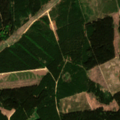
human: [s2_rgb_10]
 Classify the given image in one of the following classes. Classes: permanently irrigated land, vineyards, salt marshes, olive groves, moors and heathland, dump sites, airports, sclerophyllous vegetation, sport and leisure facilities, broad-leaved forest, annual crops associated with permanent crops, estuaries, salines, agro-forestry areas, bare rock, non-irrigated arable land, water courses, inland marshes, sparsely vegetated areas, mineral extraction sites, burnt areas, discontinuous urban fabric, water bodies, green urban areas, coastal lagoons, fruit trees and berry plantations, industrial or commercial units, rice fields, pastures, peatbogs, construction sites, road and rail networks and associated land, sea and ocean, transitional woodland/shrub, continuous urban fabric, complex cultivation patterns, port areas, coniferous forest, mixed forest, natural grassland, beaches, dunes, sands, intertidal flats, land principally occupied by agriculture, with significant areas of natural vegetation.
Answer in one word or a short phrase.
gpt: land principally occupied by agriculture, with significant areas of natural vegetation, coniferous forest, mixed forest, transitional woodland/shrub